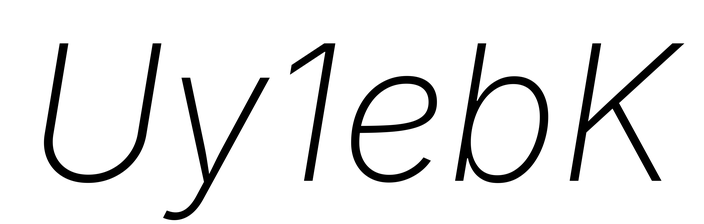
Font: Inter-Italic_ExtraLight_Italic